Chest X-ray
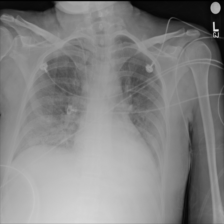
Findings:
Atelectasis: negative
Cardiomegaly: negative
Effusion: negative
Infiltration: negative
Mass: negative
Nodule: negative
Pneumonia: negative
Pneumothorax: negative
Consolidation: negative
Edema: negative
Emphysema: negative
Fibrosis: negative
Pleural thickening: negative
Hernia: negative